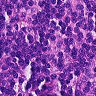
Metastatic tissue present: no